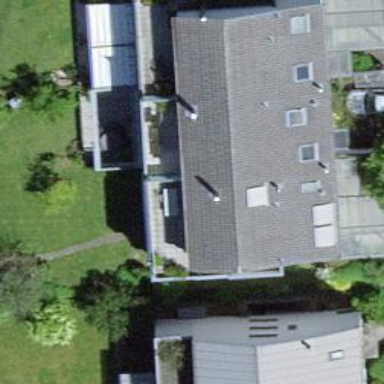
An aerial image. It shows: Semidetached house.